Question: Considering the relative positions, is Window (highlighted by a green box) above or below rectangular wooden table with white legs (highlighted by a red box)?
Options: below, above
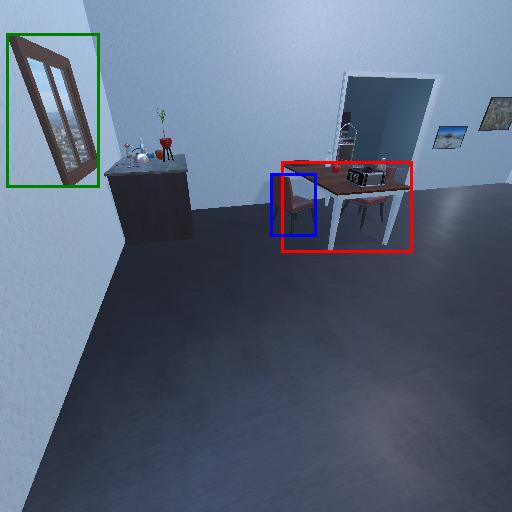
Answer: below